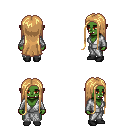
a pixel art fantasy rpg character, female body template, orc, green skin, white robe, teal pants, light blonde extra-long hairstyle, black shoes, four views (front, back, left, right), 2x2 character sprite sheet, small pixel art, hard edges, no anti-aliasing